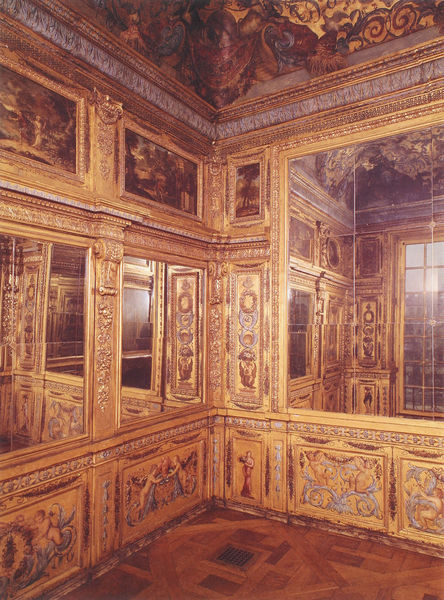
Titel: Hôtel de Lauzun in Paris
Künstler: Louis Le Vau
Standort: Paris, Hôtel de Lauzun (EU - F)
Schlagwörter: blau, gemälde, frauen, gelb, menschen, fenster, grau, hell, holz, licht, raum, zeichnung, zimmer, schloss, leute, malerei, ornament, alt, wand, barock, rahmen, bild, spiegel, spiegelung, kirche, boden, gold, decke, renaissance, engel, putto, bilder, parkett, saal, holzboden, verzierung, kammer, foto, kunst, pracht, gravur, intarsien, schnitzerei, volute, deckengemälde, fresco, bernstein, groteske, kern, spiegelsaal, manner, rockkoko, bernsteinzimmer, #oirnament